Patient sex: M
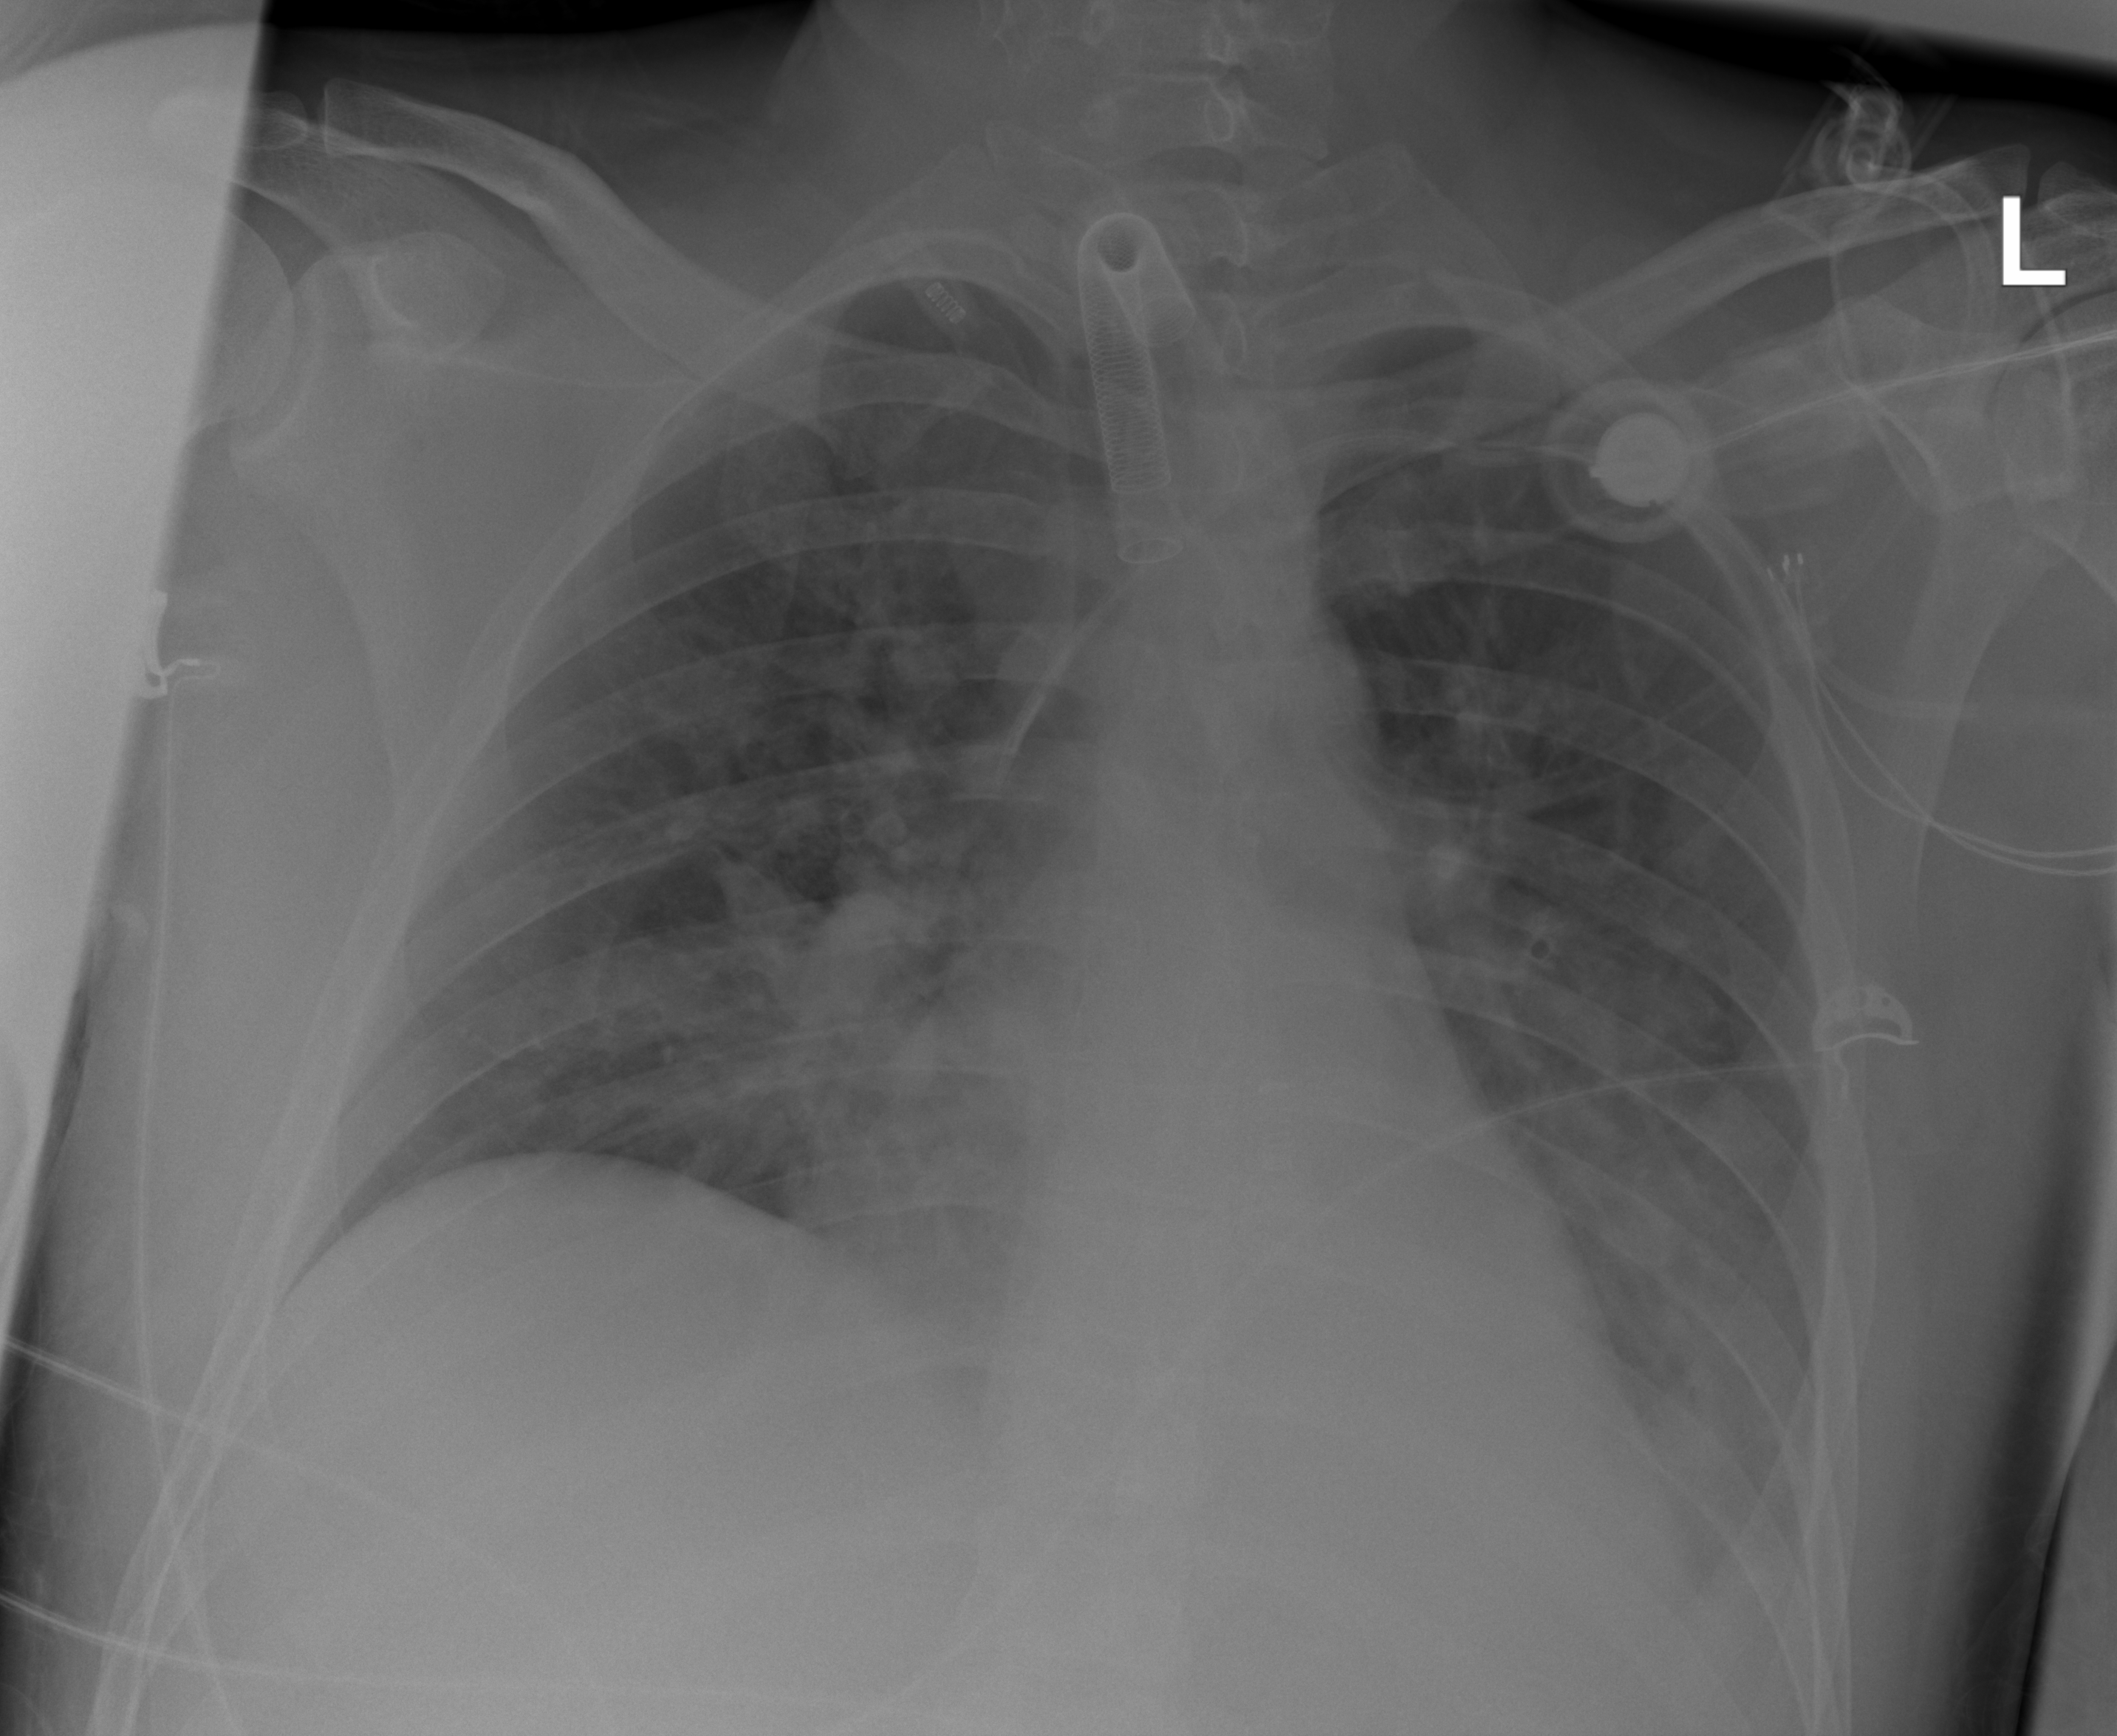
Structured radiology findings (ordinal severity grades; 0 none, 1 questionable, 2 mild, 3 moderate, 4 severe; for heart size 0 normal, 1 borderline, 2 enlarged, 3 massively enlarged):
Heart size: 1
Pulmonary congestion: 2
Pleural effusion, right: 0
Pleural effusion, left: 2
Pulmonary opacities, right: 2
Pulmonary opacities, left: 2
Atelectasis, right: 2
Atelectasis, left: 2